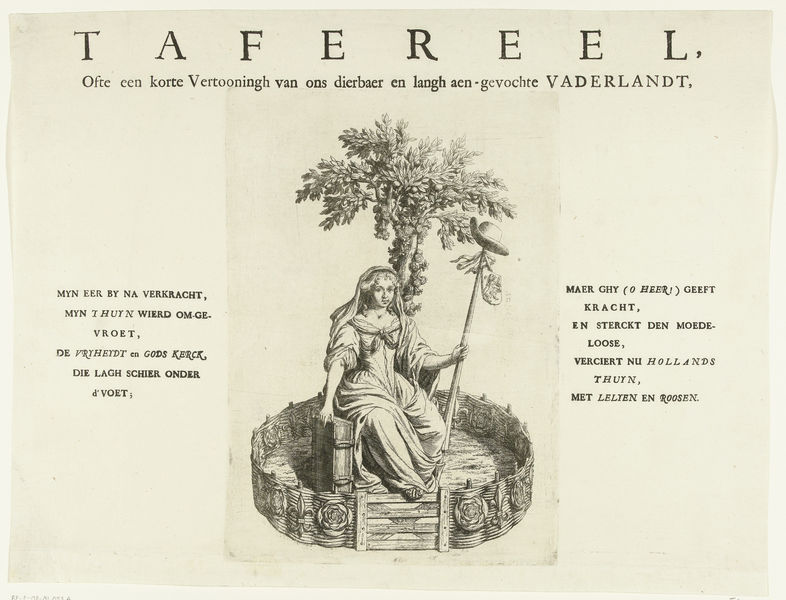
Titel: Allegorie op de Vrede van Nijmegen
Standort: Amsterdam
Institution: Rijksmuseum
Schlagwörter: hat, dress, hair, nose, sitting, flower, tree, fence, leaves, gate, rose, book, dutch, stick, text, tafereel, vaderlandt, vertooningh